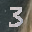
Label: 3